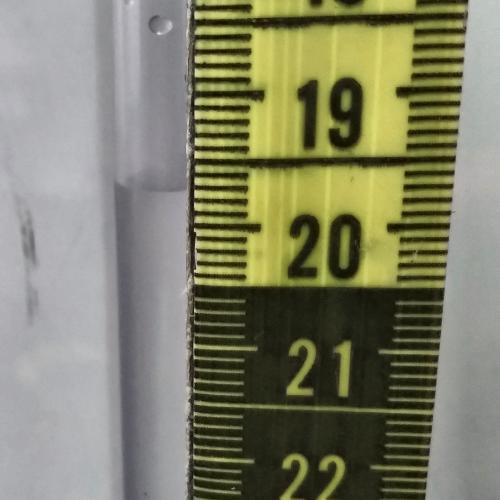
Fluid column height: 19.7 cm